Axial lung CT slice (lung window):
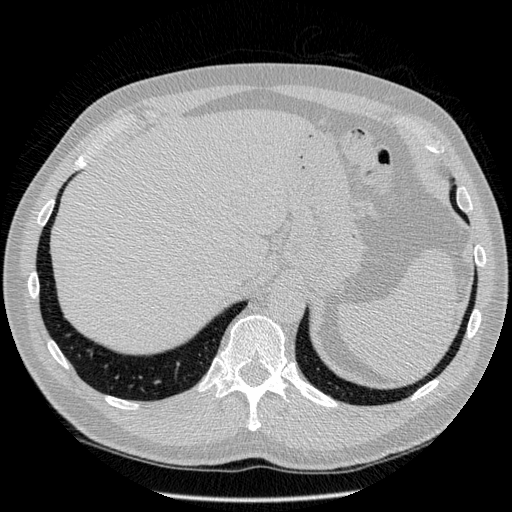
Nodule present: no